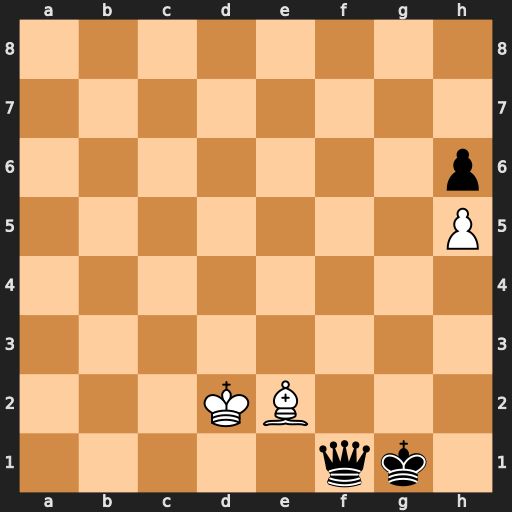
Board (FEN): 8/8/7p/7P/8/8/3KB3/5qk1
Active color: w
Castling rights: -
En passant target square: -
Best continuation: Bxf1 Kf2 Be2 Kg3 Ke3